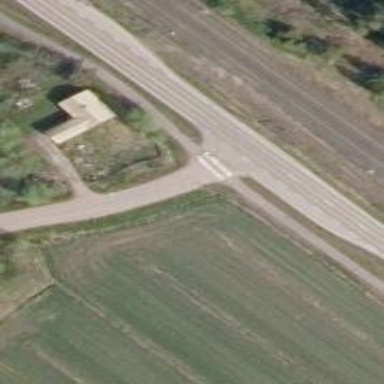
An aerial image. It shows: Asphalt cycleway.